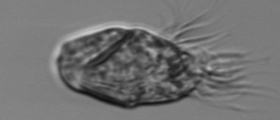
Label: Strombidium_morphotype1